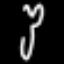
Label: fork